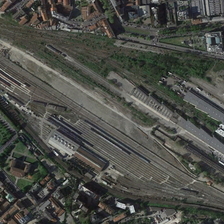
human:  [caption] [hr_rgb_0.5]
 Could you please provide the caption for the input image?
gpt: the railway station is surrounded by a dense residential area .

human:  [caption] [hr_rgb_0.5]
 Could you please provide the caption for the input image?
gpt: a lot of green grass grew around the railway station .

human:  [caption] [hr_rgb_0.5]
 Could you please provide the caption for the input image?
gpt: a lot of green grass grew around the railway station .

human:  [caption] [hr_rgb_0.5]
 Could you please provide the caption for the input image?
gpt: the railway station is surrounded by a dense residential area .

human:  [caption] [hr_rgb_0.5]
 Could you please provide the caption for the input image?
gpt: a lot of green grass grew around the railway station .